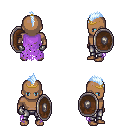
a pixel art fantasy rpg character, male body template, human, dark skin, maroon tattered cape, metal pants, white cyan mohawk hairstyle, gold tiara, metal gloves, shield, four views (front, back, left, right), 2x2 character sprite sheet, small pixel art, hard edges, no anti-aliasing